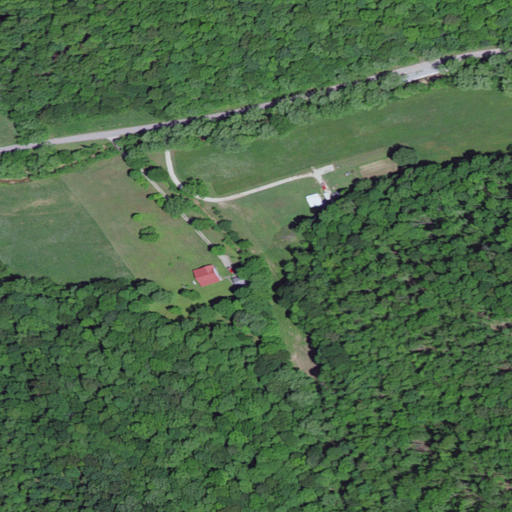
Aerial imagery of valley in Kentucky named Rocky Hollow containing deciduous forest, pasture, open development, mixed forest, and low intensity development